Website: home-depot
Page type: customer-info-address
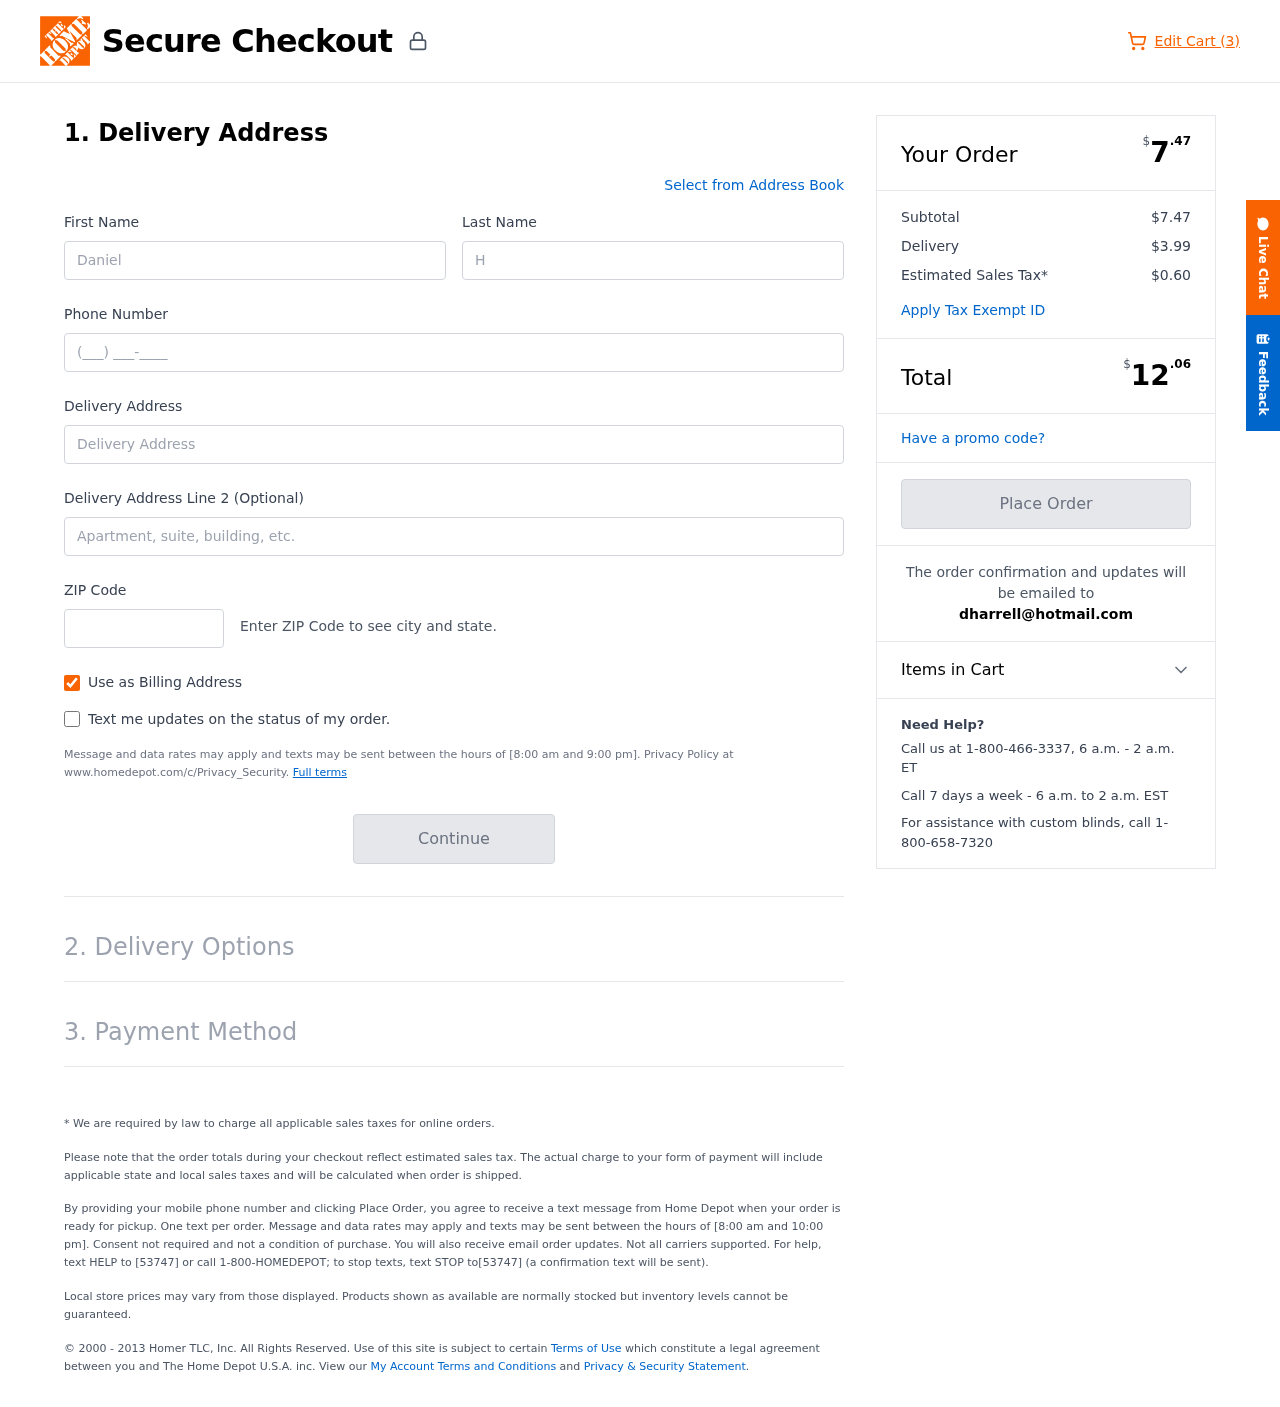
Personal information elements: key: PII_EMAIL
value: dharrell@hotmail.com
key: PII_FIRSTNAME
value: Daniel
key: PII_LASTNAME
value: Harrell
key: PII_PHONE
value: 9862422544
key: PII_POSTCODE
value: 03456
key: PII_STREET
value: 7718 Ruth Station
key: PII_STREET2
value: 25314 Woods Vista Suite 033
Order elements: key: ORDER_NUM_ITEMS
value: Edit Cart (3)
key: ORDER_SUBTOTAL_HEADER
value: $7.47
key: ORDER_SUBTOTAL
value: $7.47
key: ORDER_SHIPPING_COST
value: $3.99
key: ORDER_TAX
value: $0.60
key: ORDER_TOTAL2
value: $12.06